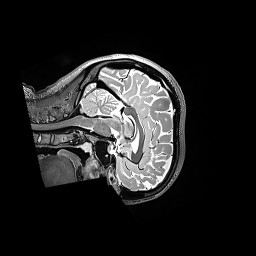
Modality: T2w
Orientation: sagittal
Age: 25
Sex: female
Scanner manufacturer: siemens
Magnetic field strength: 3 T
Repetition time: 3.2 s
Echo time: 0.564 s